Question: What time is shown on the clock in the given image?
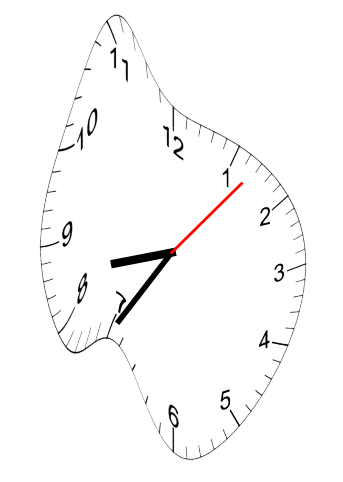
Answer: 08:35:07